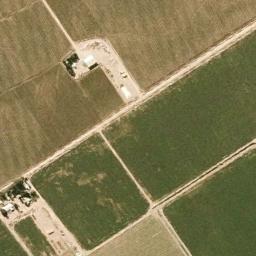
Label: rectangular_farmland